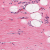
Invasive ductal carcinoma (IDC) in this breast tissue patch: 0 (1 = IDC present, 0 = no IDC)